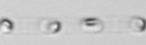
Label: Skeletonema